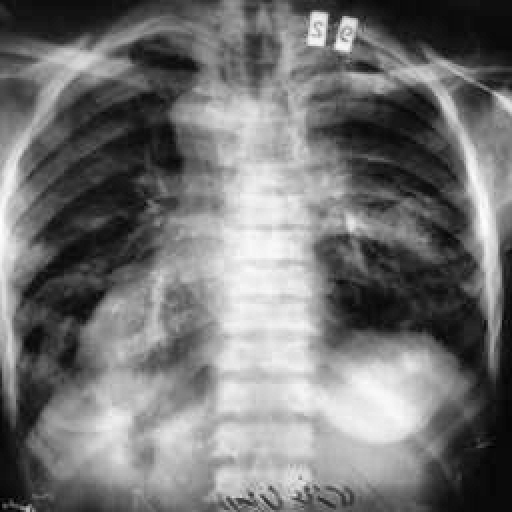
Finding: TUBERCULOSIS